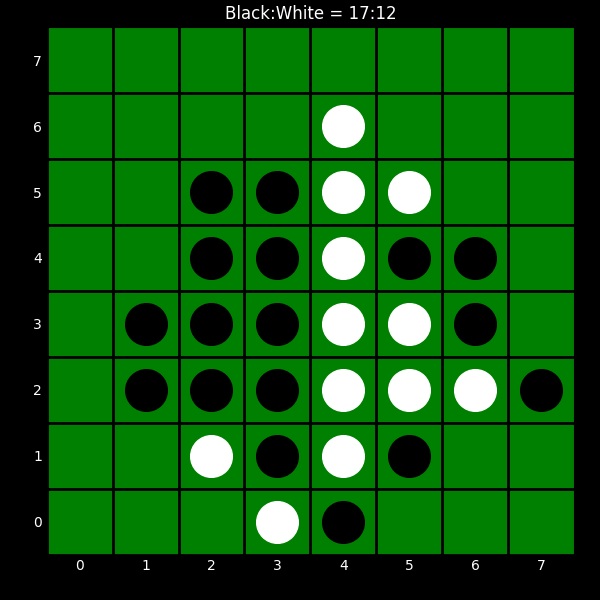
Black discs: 17
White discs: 12